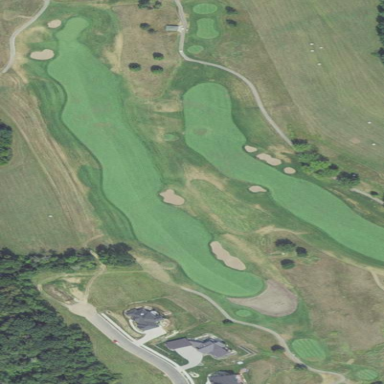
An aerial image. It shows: Rough area in golf course.